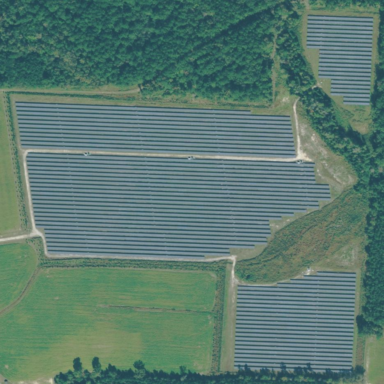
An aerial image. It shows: Solar photovoltaic power plant surrounded by fence.